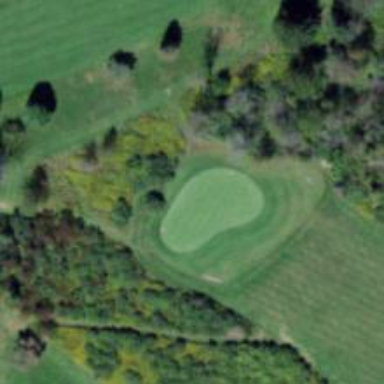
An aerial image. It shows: Golf tee.